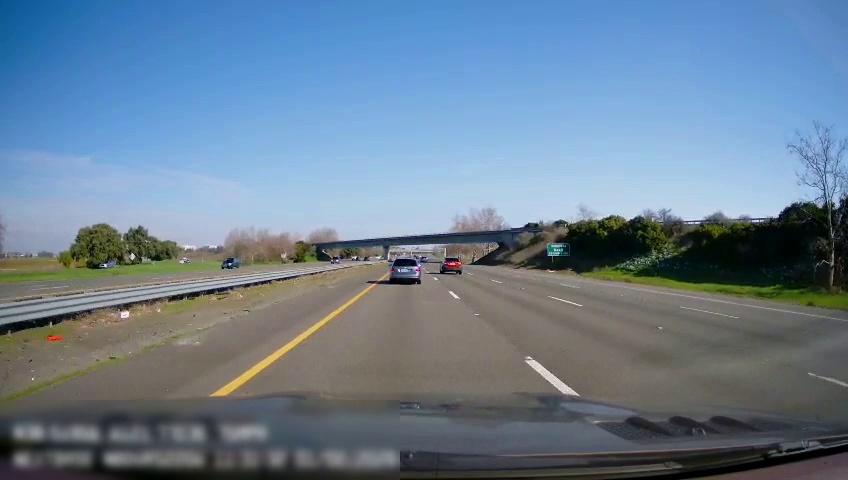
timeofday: Day
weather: Sunny
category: Drivable Space
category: Drivable Space
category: Vehicles | SUV
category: Vehicles | SUV
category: Vehicles | SUV
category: Vehicles | SUV
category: Lanes | Current Lane
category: Lanes | Current Lane
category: Lanes | Alternate Lane
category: Lanes | Alternate Lane
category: Lanes | Alternate Lane
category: Traffic | Signs